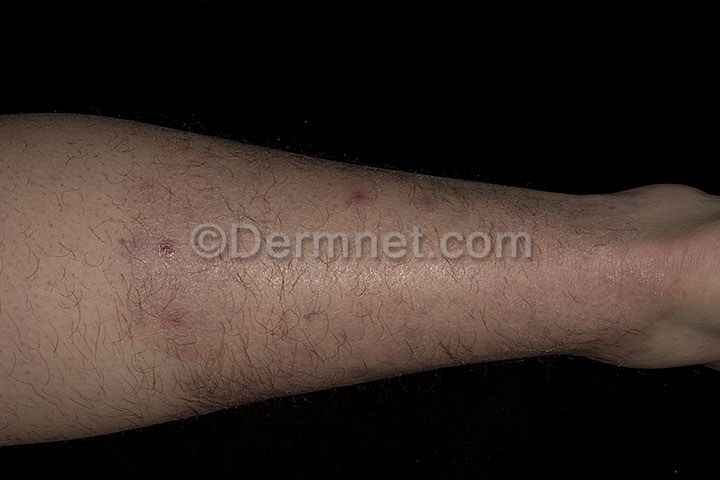
Disease: Tinea Ringworm Candidiasis and other Fungal Infections